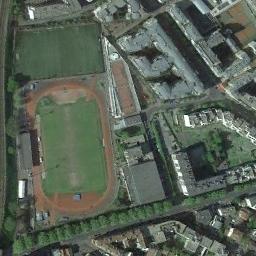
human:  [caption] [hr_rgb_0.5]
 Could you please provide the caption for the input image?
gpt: The track and field are next to the lawn, And there is a road distance from the residential area, And there are many vegetation around .

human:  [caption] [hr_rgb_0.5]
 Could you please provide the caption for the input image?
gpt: There are many buildings next to the ground track field .

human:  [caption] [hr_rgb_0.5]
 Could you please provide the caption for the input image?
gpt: The ground track field is surrounded by some buildings and a lawn is next to the ground track field .

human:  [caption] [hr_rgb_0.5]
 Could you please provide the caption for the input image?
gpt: The ground track field is next to the field .

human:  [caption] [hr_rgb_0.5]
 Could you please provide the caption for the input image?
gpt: There are many buildings around the ground track filed with a red track .